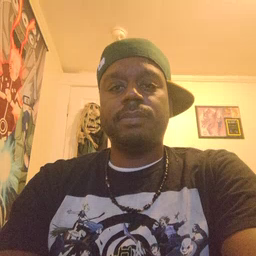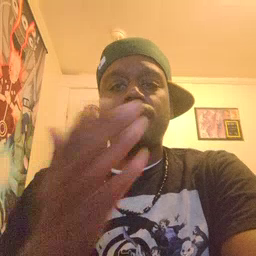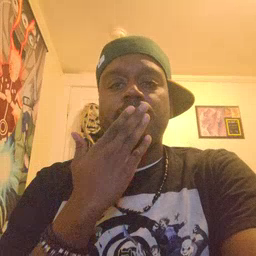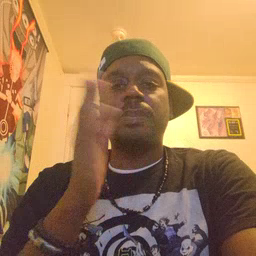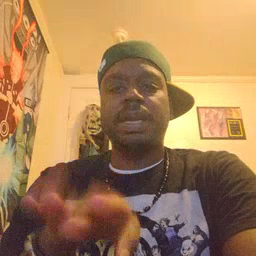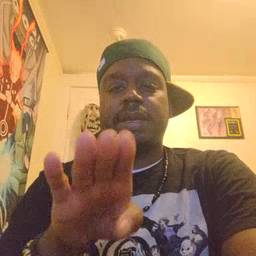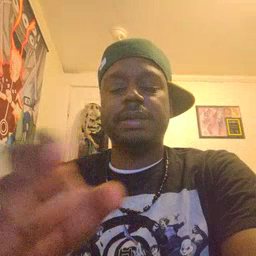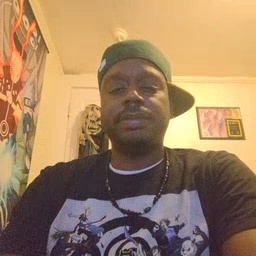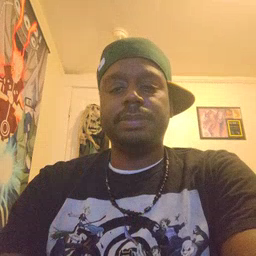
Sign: bad